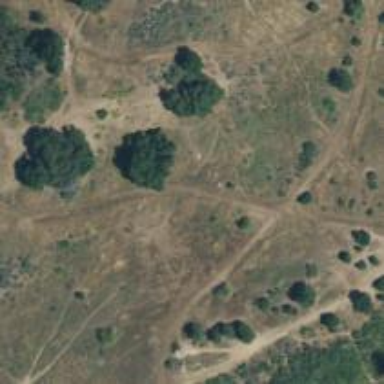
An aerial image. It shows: Disc golf course designed for leisure and sport.